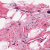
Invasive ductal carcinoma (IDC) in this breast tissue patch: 0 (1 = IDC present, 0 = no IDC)